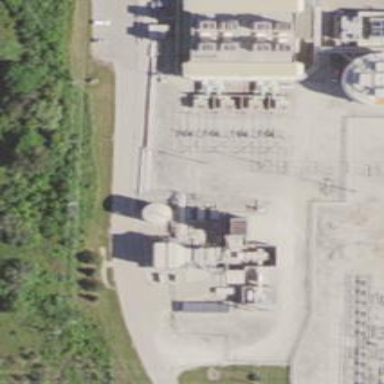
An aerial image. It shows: Gas turbine generator.